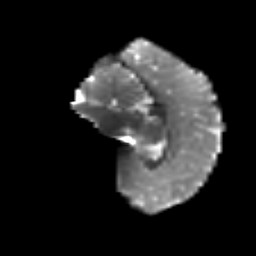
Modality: T2w
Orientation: sagittal
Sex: male
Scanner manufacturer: siemens
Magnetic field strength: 3 T
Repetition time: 5 s
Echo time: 0.071 s